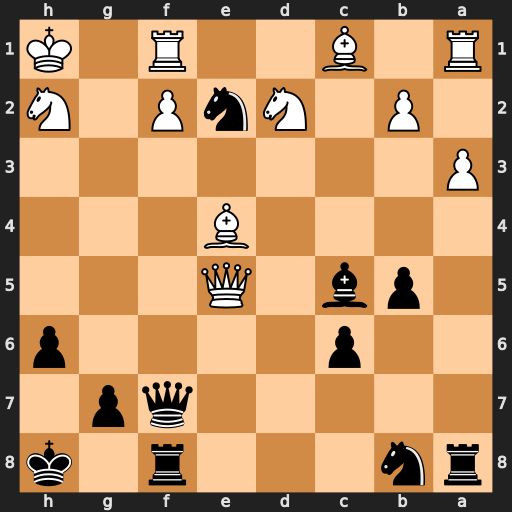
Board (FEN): rn3r1k/5qp1/2p4p/1pb1Q3/4B3/P7/1P1NnP1N/R1B2R1K
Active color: b
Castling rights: -
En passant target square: -
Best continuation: Nd7 Qf5 Qxf5 Bxf5 Rxf5